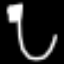
Label: squiggle